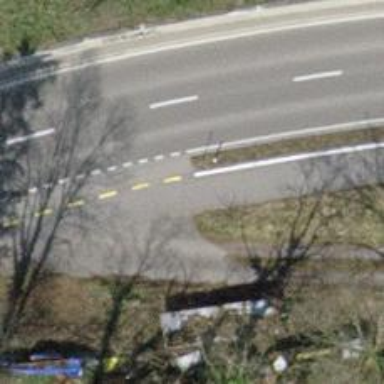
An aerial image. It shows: Asphalt cycleway.